Question: In clear case terminology, what is the difference between integration stream and integration view? Development stream and development view?
More specifically, why "<URL>" involves creating integration and development views?

If I am a developer, not an integrator, should only view be enough?
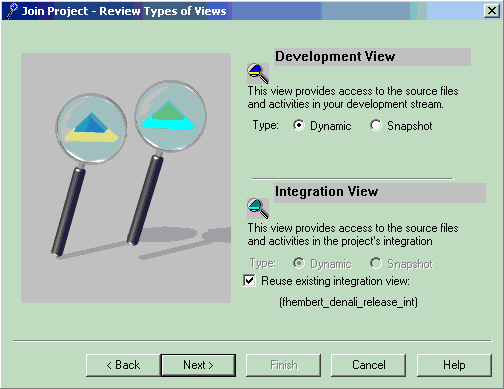
Answer: Integration is a term used by convention to designate the first root stream of an UCM project.
Each UCM project has one root stream (and potentially many sub-streams).
The idea is that you will use your integration view as the destination view for deliver coming from sub-streams, effectively "integrated" the work done on said sub-streams on that integration view.

<URL>
Any sub-stream is called by convention a "development" Stream, in that it represents the "configuration" (ie what you need to work) for your current "<URL>".
A Stream is a configuration.
An UCM view is a ClearCase view with a config spec done automatically for you following the configuration of the Stream (instead of <URL>.
The integration view is a view with the Integration Stream as reference.
A Development view is a view with a development Stream as reference.
The main idea behind this <URL>

- -